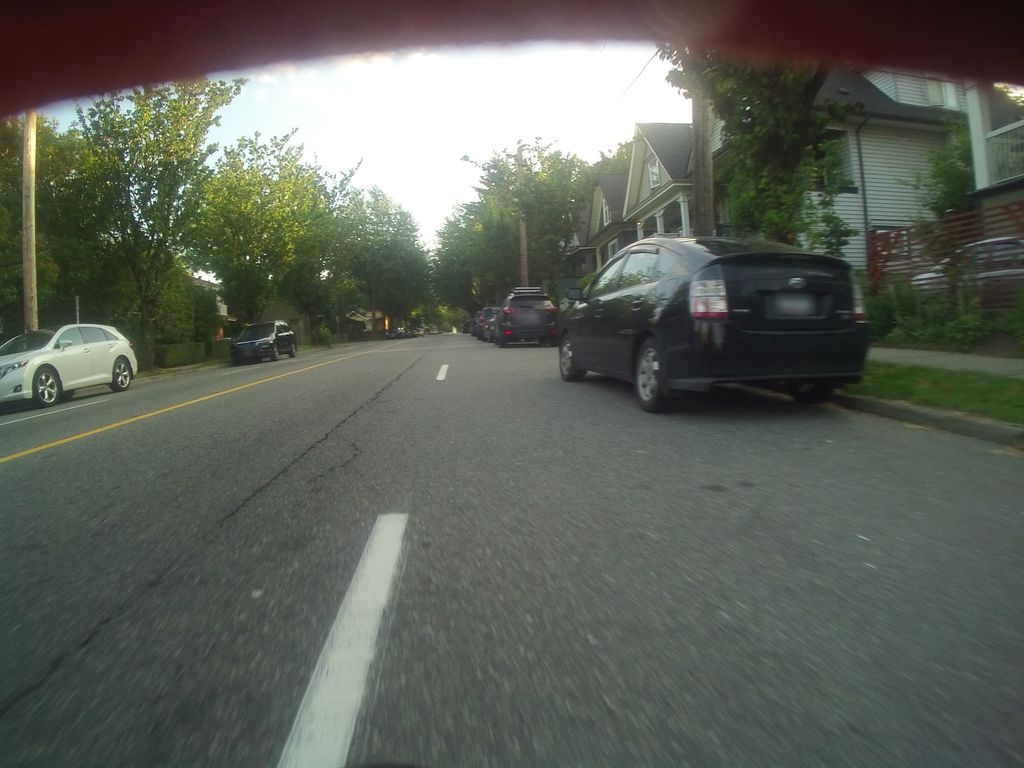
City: vancouver